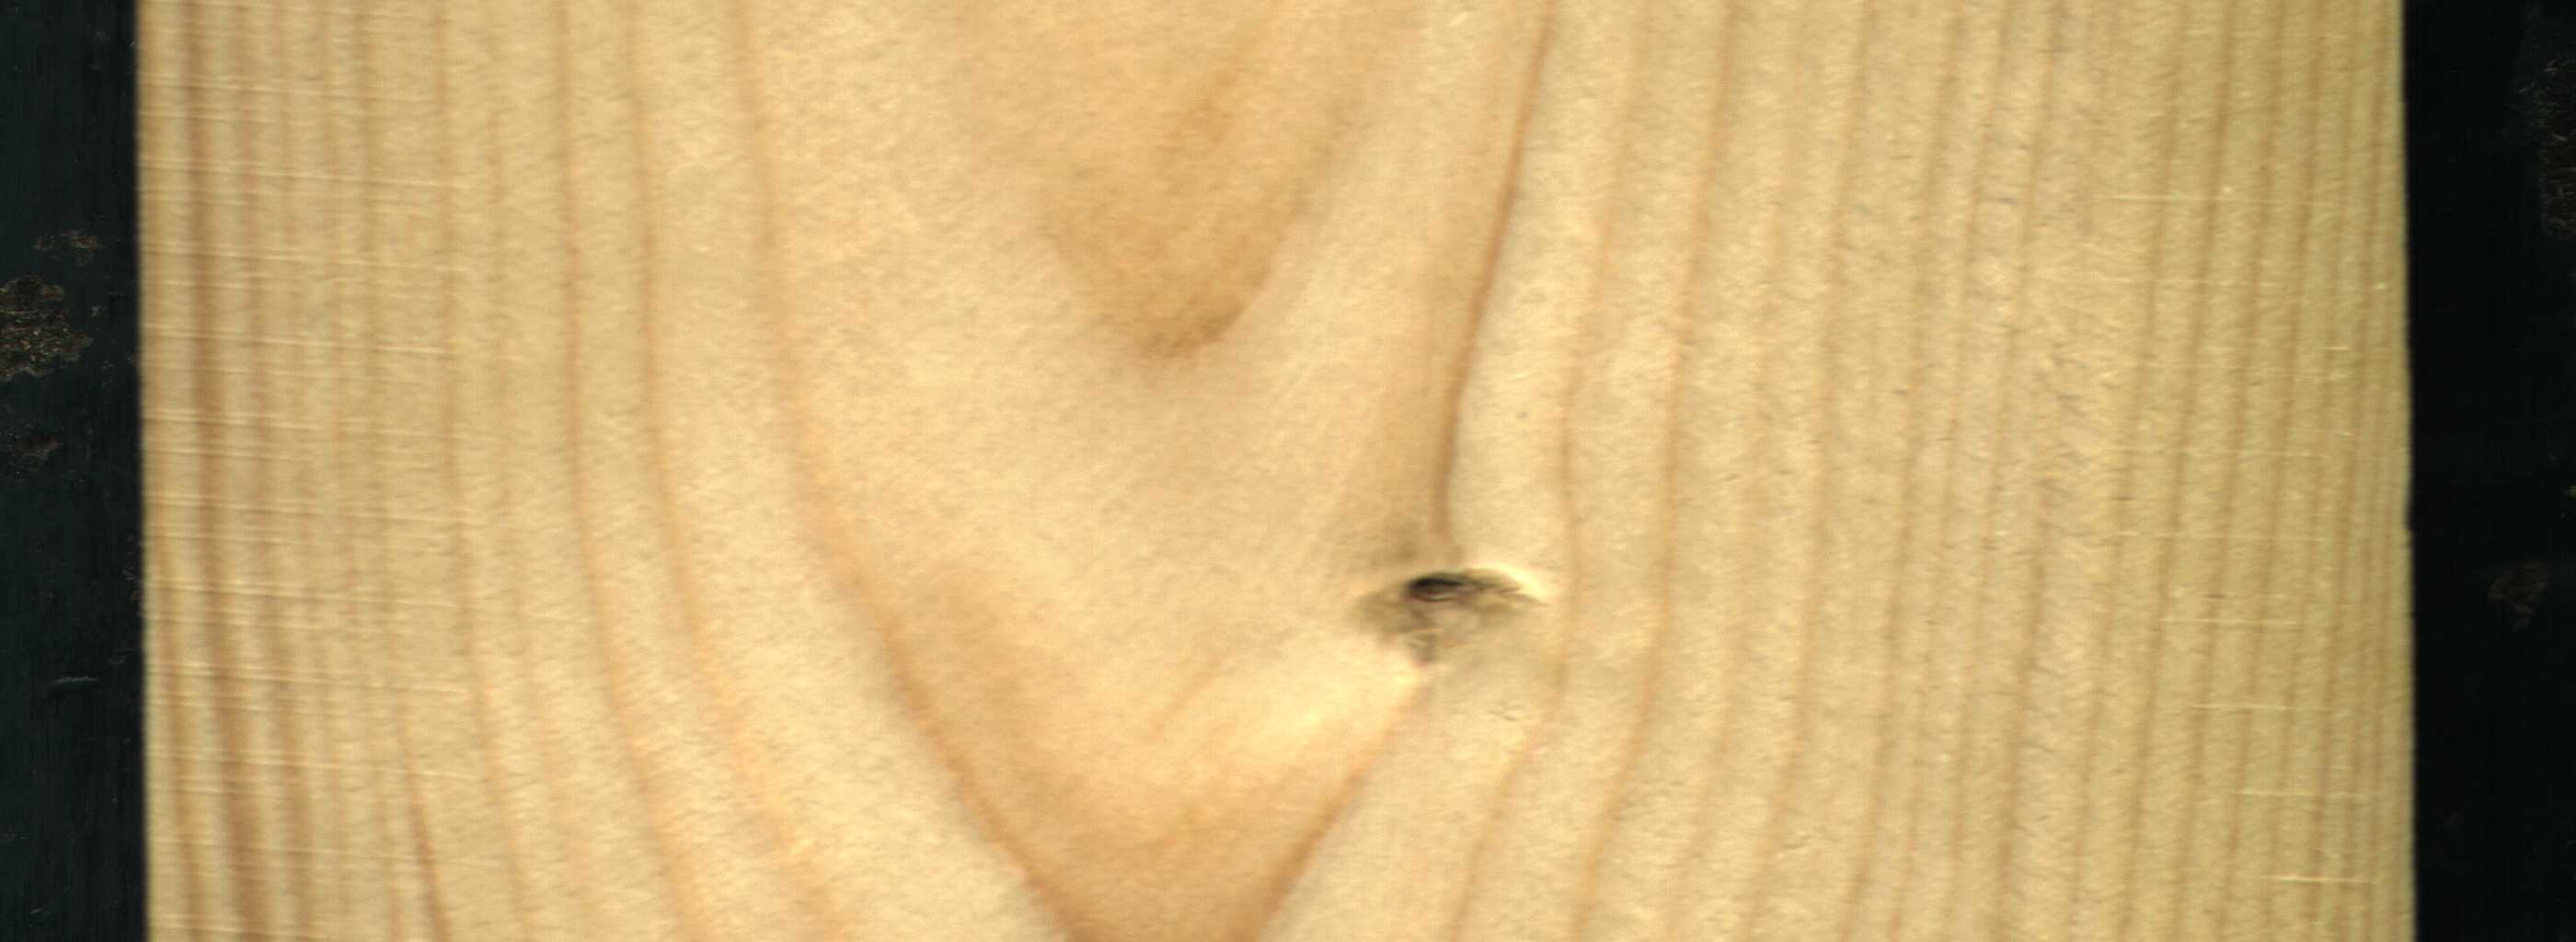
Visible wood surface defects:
Live_Knot